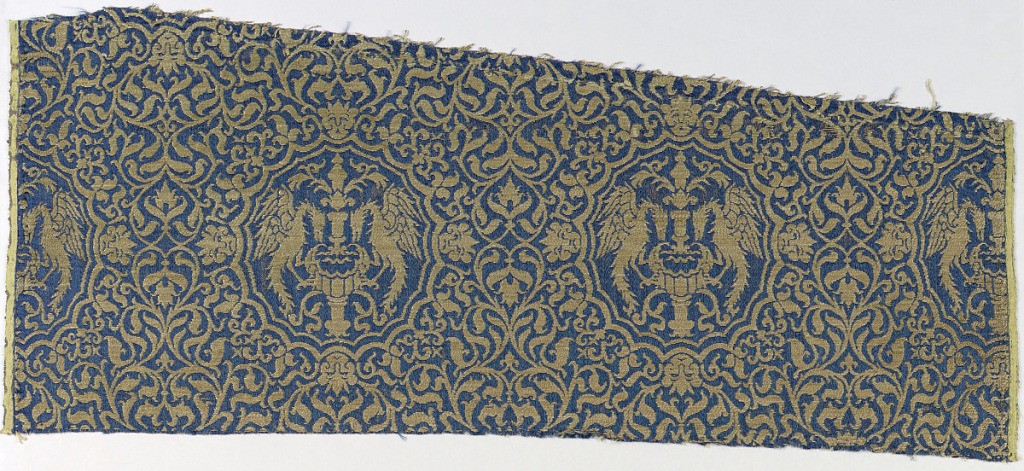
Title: Fragment
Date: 14th century
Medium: silk, metallic thread (beaten gold on vellum wrapped around linen core) Technique: 4&1 satin patterned with plain weave (lampas)
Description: Horizontal rows of medallions edged with small incurving scallops, each containing an ornamental fountain with confronted phoenixes with spread wings and necks bent to drink on either side; small mask at top, bottom, and sides of each medallion. On a close-set ground of floral arabesques in rich gold on a deep electric blue ground. Yellow selvedge on each side; pattern reversible.